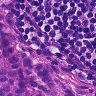
Metastatic tissue present: yes